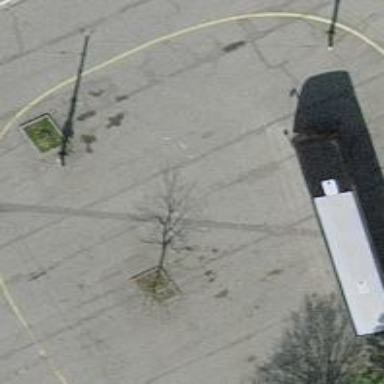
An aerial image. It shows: Bus station with sheltered platform for public transport.